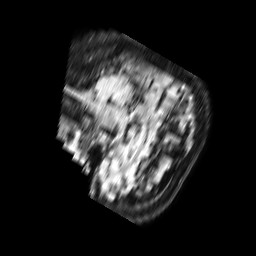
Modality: FLAIR
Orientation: sagittal
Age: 59
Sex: male
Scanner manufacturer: philips
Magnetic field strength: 1.5 T
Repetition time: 6 s
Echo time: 0.1023 s